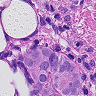
Metastatic tissue present: yes